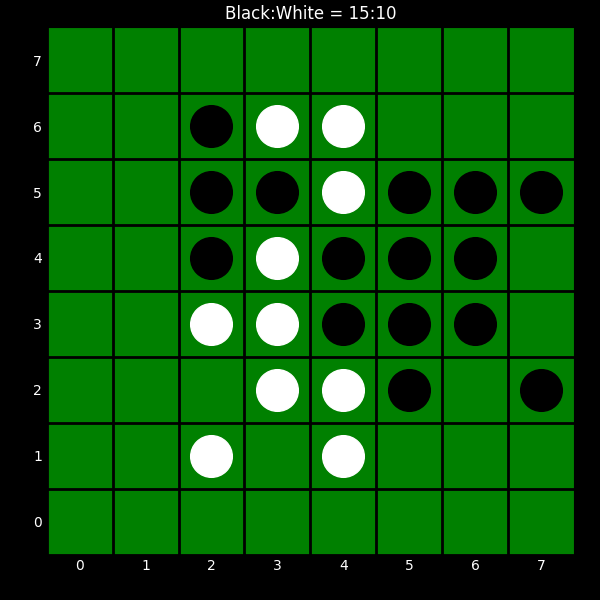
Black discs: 15
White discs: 10